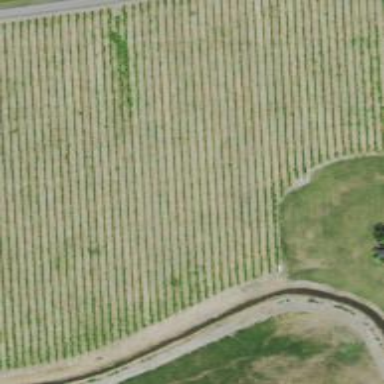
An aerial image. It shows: Vineyard growing grapes.